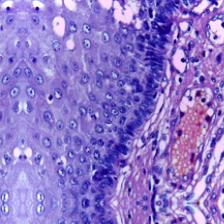
Diagnosis: Normal